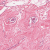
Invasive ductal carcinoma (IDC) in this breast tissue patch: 0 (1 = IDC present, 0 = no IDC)